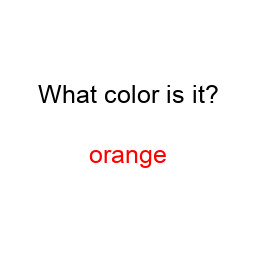
Color: red
Color name shown: orange
Background color: white
Question text color: black